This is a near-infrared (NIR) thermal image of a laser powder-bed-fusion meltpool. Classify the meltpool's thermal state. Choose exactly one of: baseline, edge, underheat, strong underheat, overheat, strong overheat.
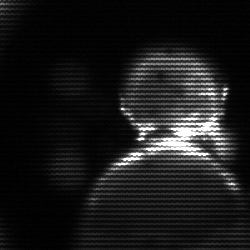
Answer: baseline